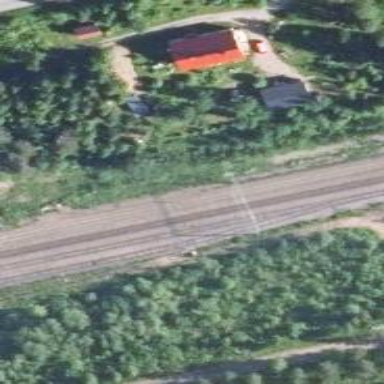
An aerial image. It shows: Wedge is used for the railway derail.